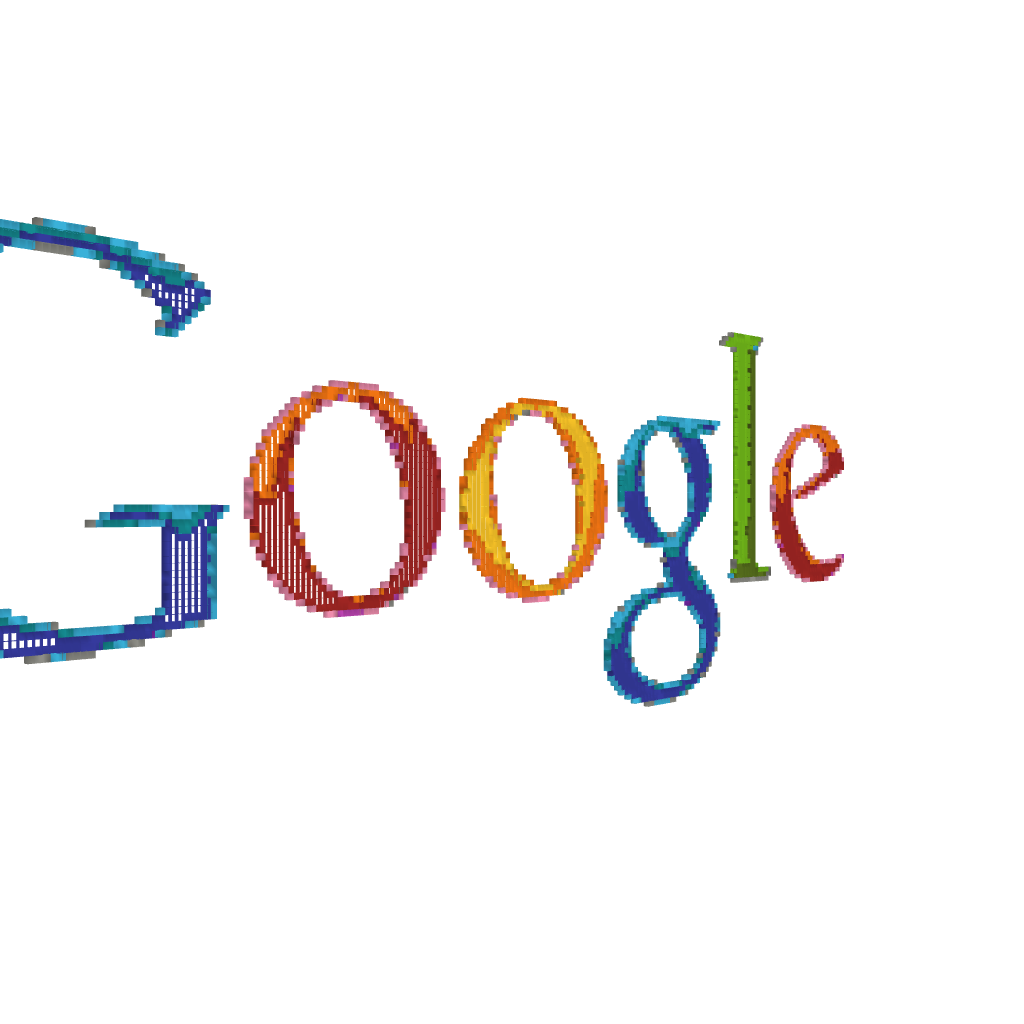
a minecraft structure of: Google